Field crop: tomato
Growth stage: 1
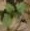
Species: solanum